Question: How to remove the left margin of a Microsoft Chart Control (Shown as a red rectangle)?
The chart control is docked in the parent form. It seems that this margin is dynamic and depends on the chart width.
I cannot find such an option. Do I need to work with ChartArea location?

This is a .NET C#, WinForms application.
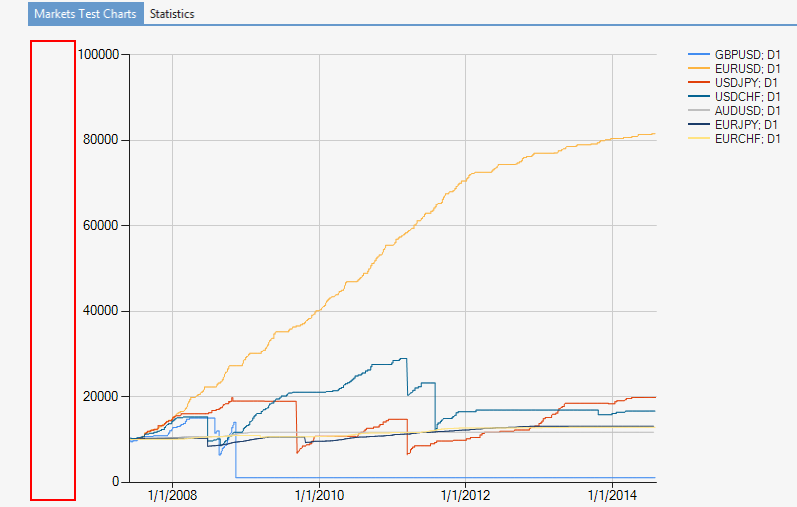
Answer: The following code worked for me:
'''
Chart1.ChartAreas[0].Position.X = 0;
'''